Interaction volume radius: 5 \u00c5
Interaction volume height: 20 \u00c5
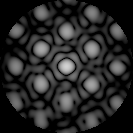
Disorder parameter: 0.2318